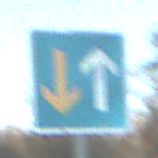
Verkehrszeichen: VorrangVorGegenverkehr
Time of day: SunriseSunset
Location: Outdoor (Nature)
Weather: Clear
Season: Winter
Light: Natural